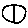
Label: circle